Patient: sex M, age 35
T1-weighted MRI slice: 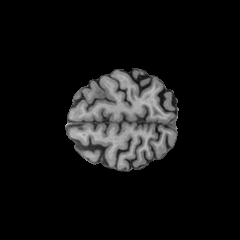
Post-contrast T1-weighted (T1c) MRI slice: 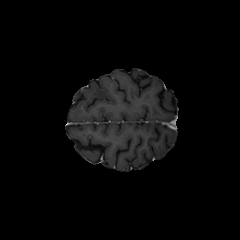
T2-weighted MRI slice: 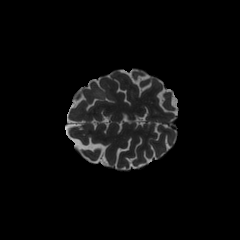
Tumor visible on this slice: yes
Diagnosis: Astrocytoma, IDH-mutant
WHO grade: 3